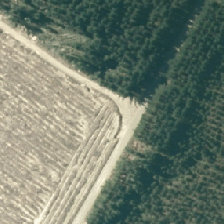
Land cover: harvested_forest